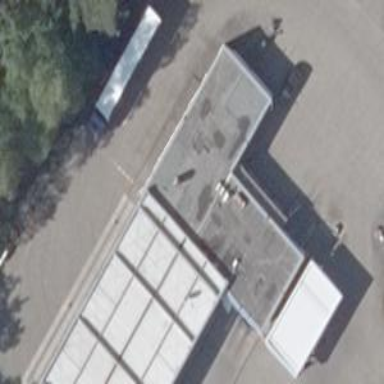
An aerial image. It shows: Fuel station.